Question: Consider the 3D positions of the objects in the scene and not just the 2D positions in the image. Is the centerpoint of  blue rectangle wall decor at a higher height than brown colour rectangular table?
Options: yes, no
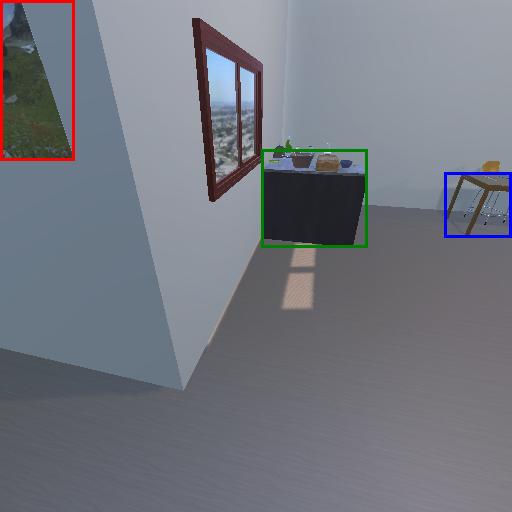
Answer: yes